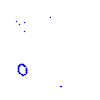
Particle: kaon